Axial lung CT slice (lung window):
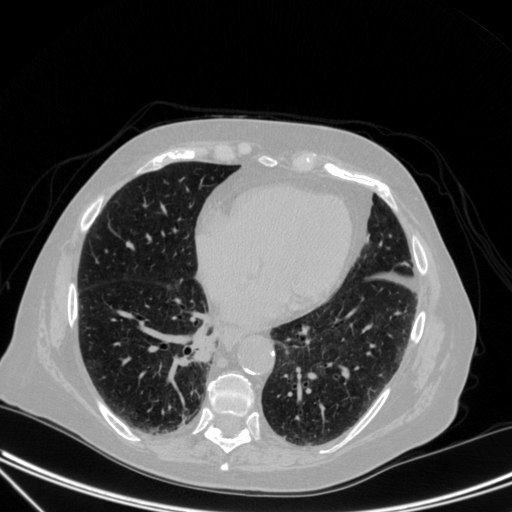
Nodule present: yes
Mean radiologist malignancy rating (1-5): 4